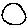
Label: circle